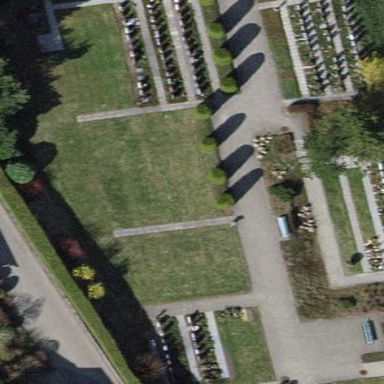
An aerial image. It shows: Cemetery.